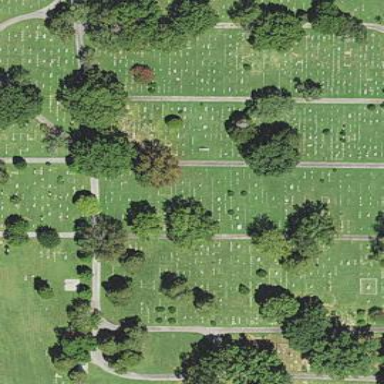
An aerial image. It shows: Cemetery.